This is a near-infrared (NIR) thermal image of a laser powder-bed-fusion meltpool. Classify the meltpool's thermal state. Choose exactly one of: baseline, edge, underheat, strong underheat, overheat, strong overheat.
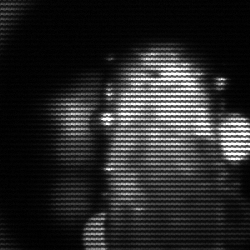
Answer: strong underheat